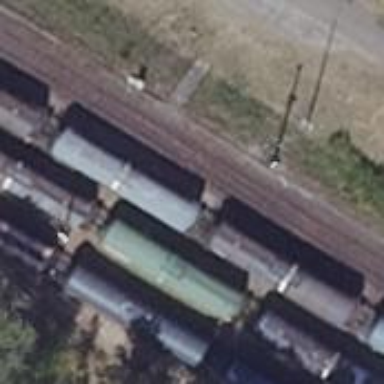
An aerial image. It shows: Railway switch.